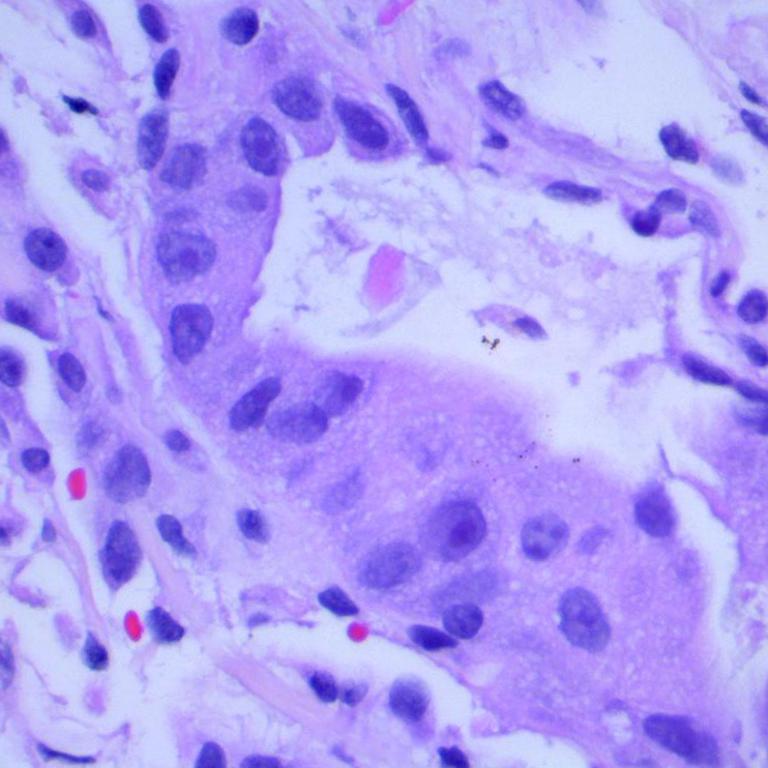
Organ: lung
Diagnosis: adenocarcinomas